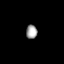
Tissue: prostate
Cell type: Fibroblasts
Senescence score: 0.6842
Nuclear area (px): 151
Mean DAPI intensity: 161.781